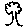
Label: tree